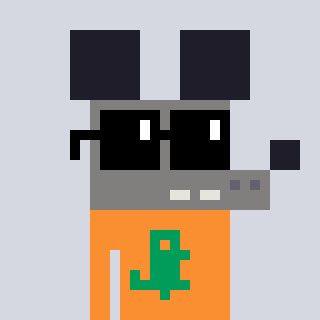
a pixel art character with square black sunglasses, a mouse-shaped head and a orange-colored body on a cool background